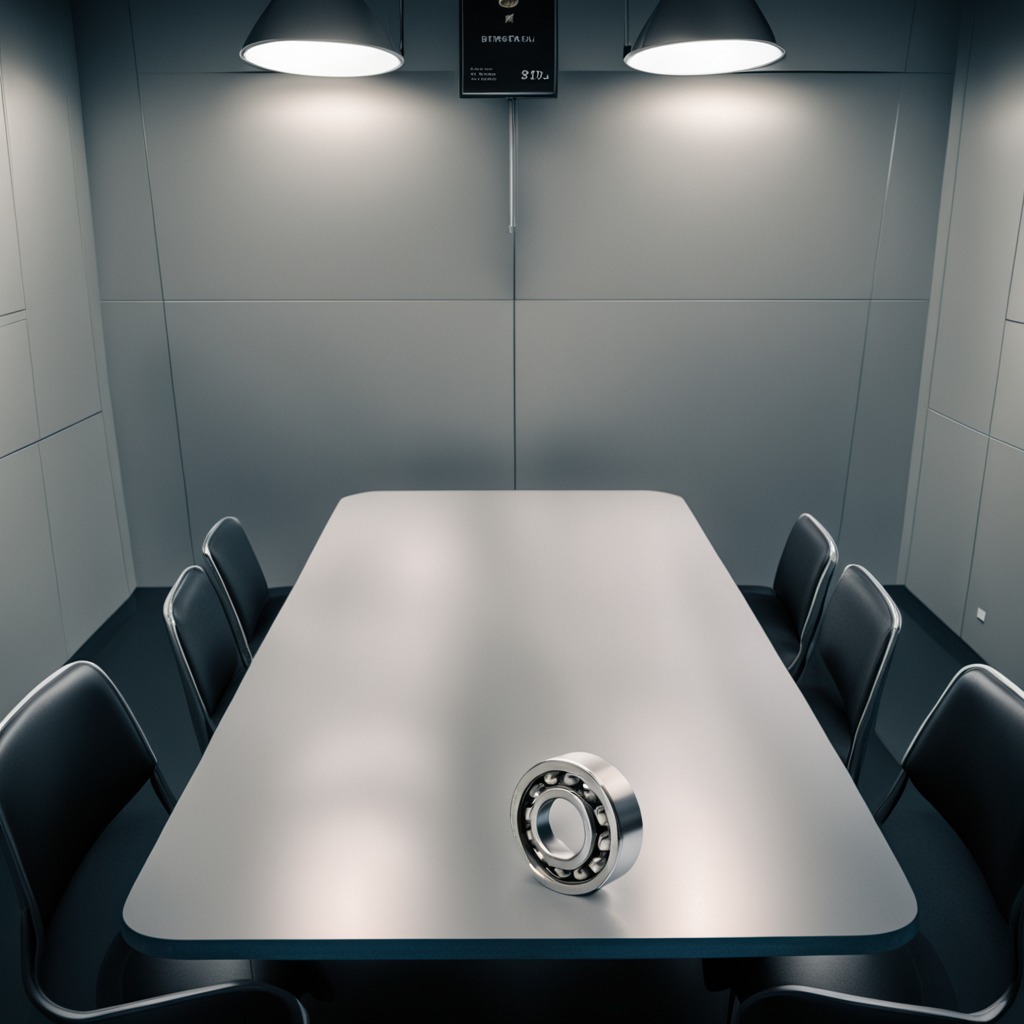
A metal ball bearing is lying on a clean empty table in a railway signal maintenance room lit by harsh overhead fluorescents.